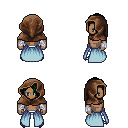
a pixel art fantasy rpg character, male body template, human, dark skin, overskirt, white pants, green bangs hairstyle, cloth hood, white cloth bandages, metal boots, four views (front, back, left, right), 2x2 character sprite sheet, small pixel art, hard edges, no anti-aliasing